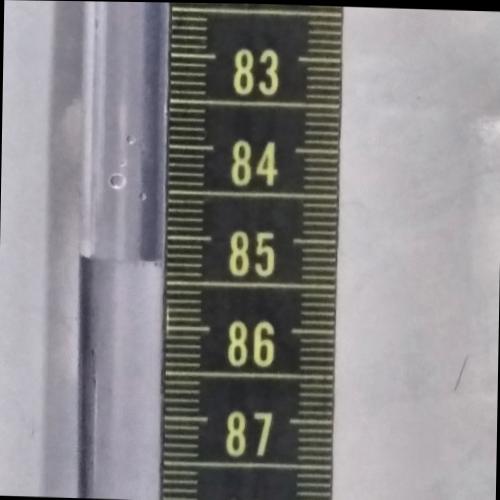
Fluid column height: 85.3 cm